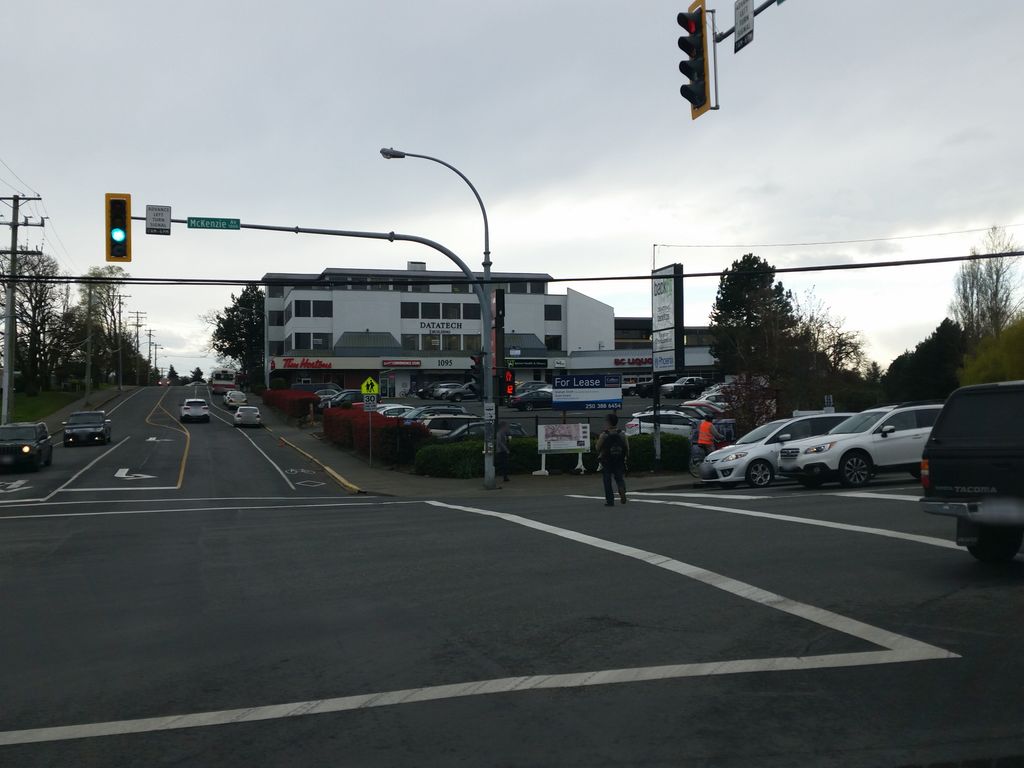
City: victoria